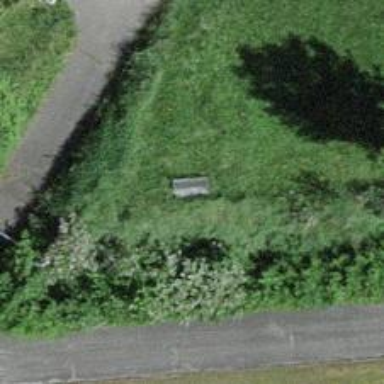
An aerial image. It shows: Bench.